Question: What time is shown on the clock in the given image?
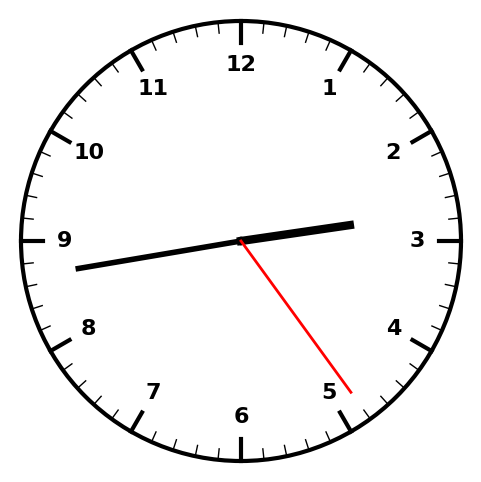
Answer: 02:43:24